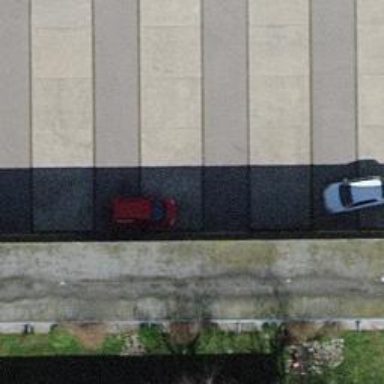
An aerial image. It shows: Concrete parking aisle on service road.